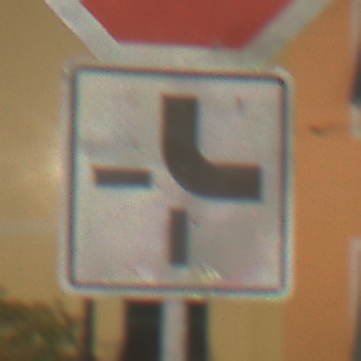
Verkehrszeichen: VerlaufVorfahrtsstrasse4
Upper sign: Stop
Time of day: Night
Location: Outdoor (Urban)
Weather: PartlyCloudy
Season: NotSpecified
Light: Artificial